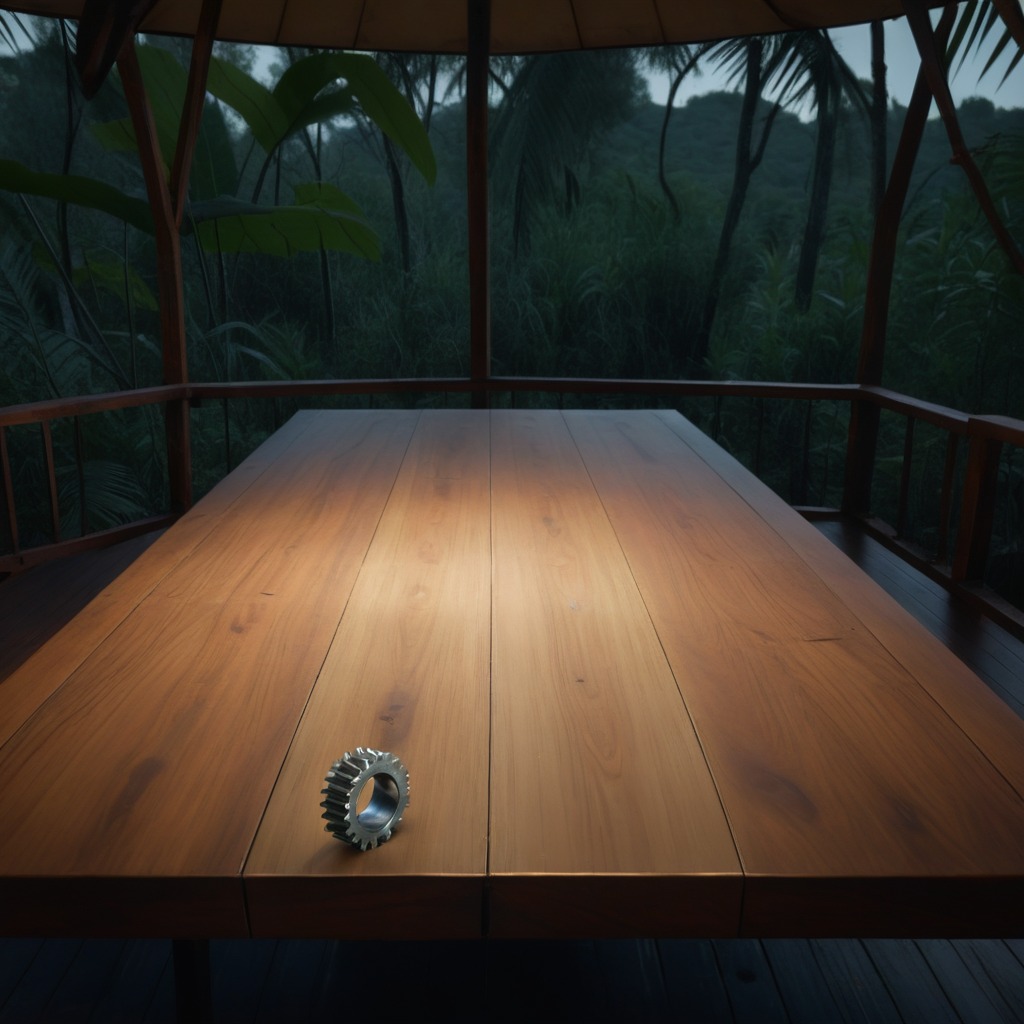
A steel gear with teeth is lying on the wooden table inside a jungle field workshop tent at night.